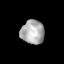
Tissue: lung
Cell type: T cells
Senescence score: 0.2265
Nuclear area (px): 550
Mean DAPI intensity: 172.442